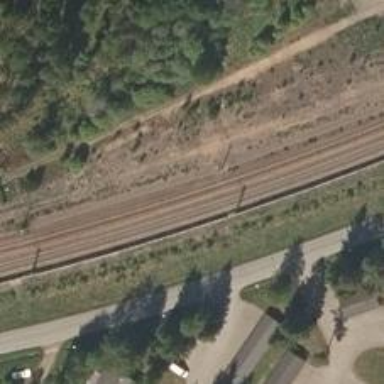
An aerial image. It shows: Railway signal.